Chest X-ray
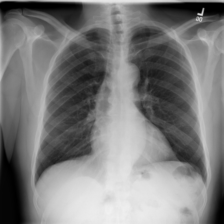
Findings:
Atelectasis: negative
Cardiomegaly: negative
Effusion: negative
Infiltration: negative
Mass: negative
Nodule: negative
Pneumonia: negative
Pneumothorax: negative
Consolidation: negative
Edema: negative
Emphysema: negative
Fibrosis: negative
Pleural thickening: negative
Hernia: negative